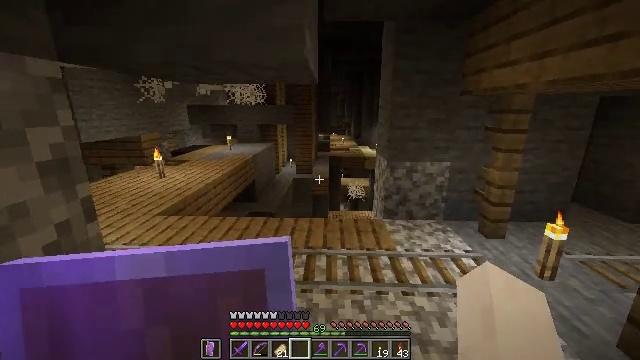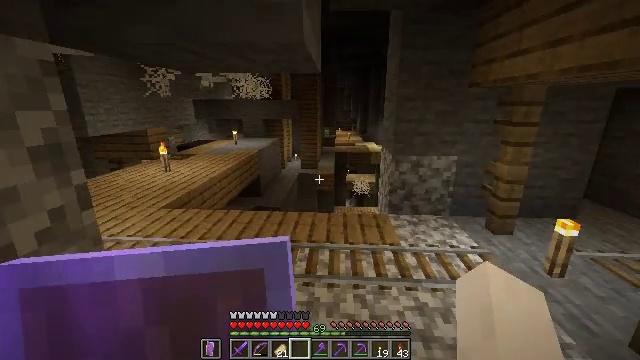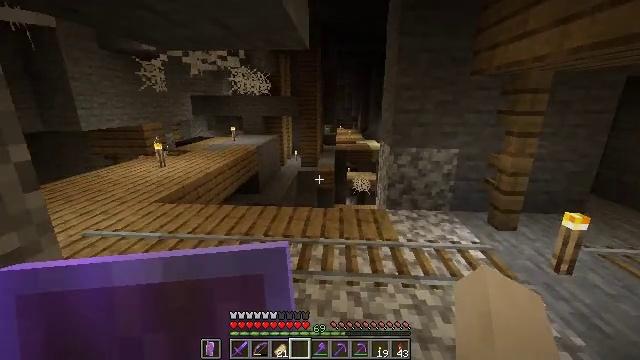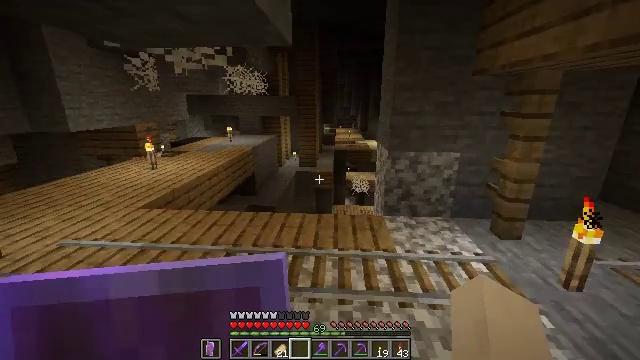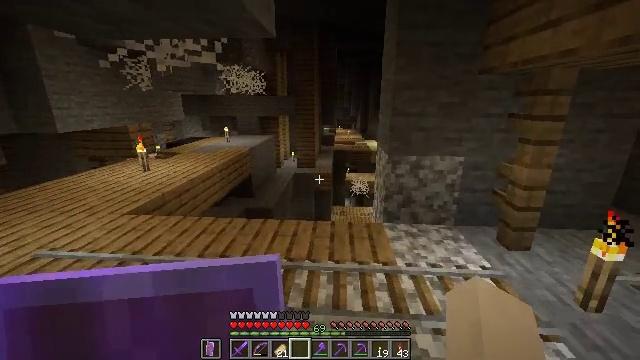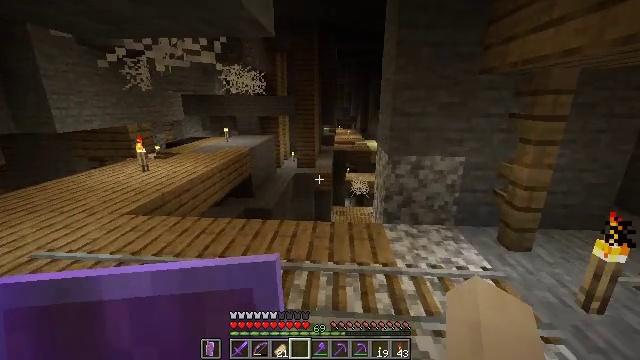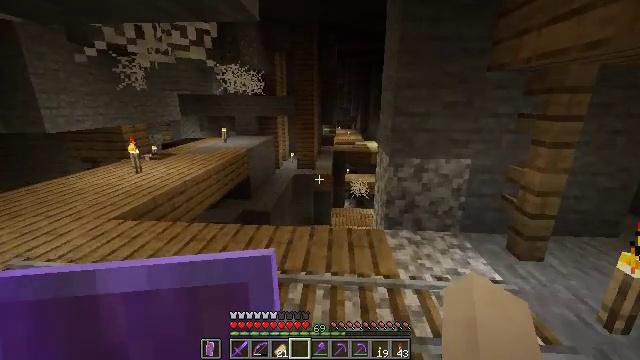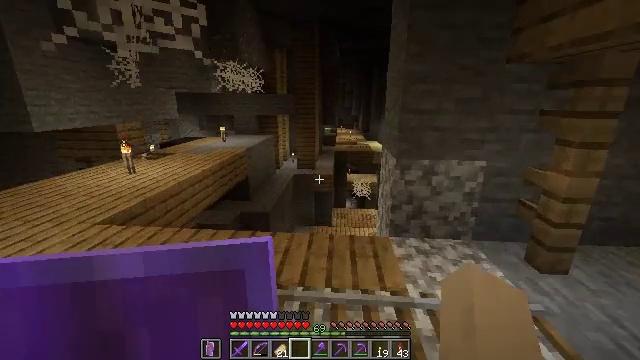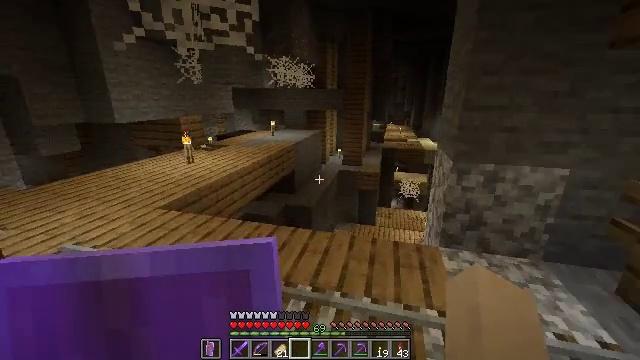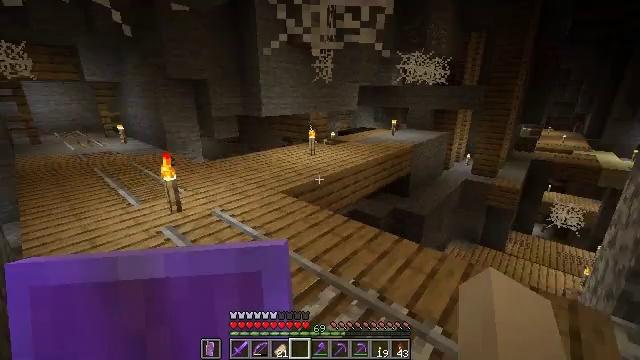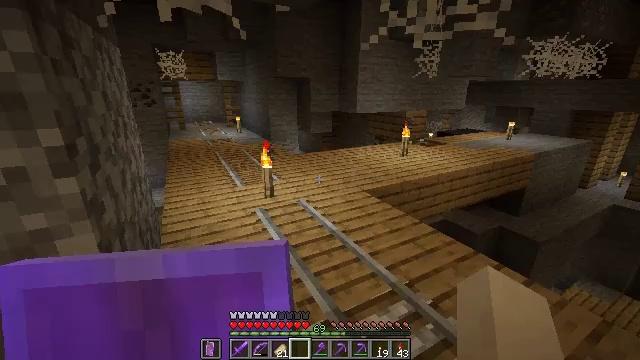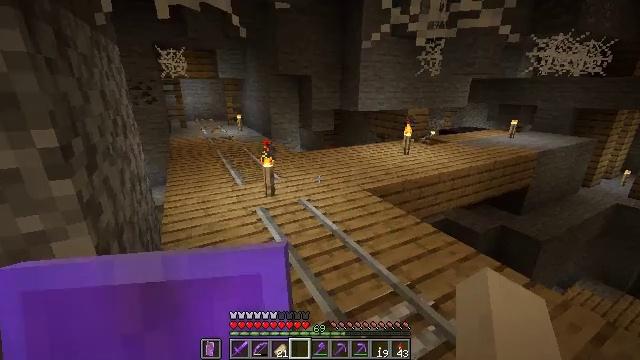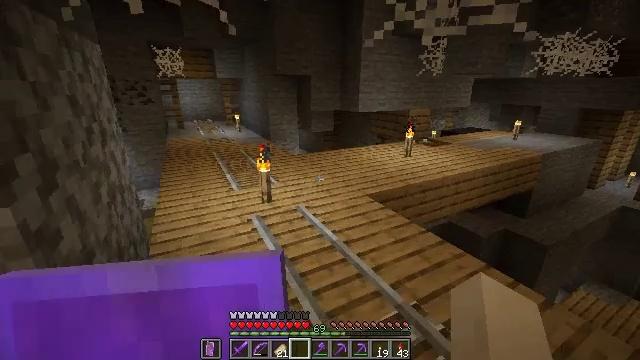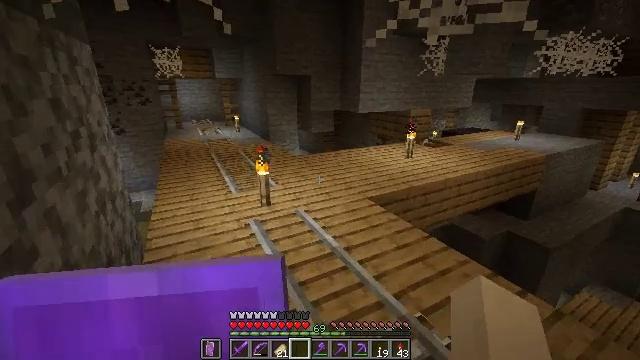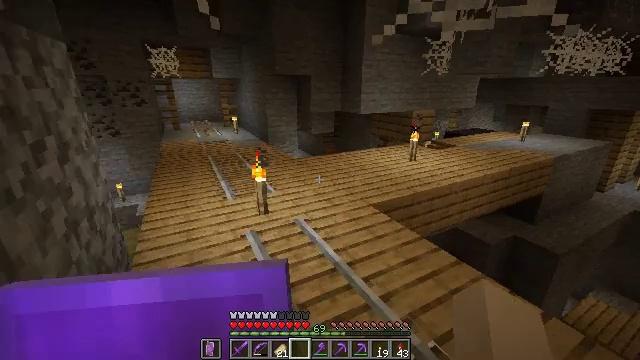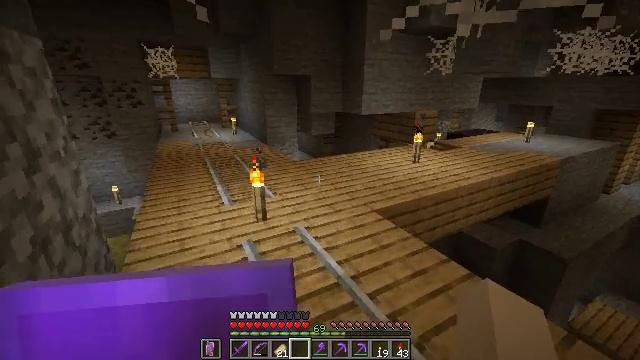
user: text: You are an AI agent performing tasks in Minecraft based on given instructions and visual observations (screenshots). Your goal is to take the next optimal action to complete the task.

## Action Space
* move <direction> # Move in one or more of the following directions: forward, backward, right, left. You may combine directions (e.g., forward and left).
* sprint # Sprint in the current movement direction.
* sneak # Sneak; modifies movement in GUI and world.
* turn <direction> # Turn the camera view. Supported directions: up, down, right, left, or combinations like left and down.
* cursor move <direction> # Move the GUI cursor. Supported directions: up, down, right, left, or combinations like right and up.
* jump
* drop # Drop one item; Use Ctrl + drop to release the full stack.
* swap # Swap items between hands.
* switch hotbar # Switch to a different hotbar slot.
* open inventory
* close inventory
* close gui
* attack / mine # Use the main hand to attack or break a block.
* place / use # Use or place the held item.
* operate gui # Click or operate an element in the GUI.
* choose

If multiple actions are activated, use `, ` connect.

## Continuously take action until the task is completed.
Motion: motion action
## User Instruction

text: Gather some oak planks.
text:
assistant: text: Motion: move forward, turn left
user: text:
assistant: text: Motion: move forward
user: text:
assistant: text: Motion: move forward
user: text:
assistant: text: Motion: move forward
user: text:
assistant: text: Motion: move forward
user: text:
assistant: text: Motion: move forward
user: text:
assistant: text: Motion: move forward
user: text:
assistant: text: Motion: turn left and down
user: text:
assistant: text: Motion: turn left
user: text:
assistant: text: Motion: turn left
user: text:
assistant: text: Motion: move forward
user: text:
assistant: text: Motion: move forward
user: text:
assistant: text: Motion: move forward
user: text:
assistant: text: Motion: move forward
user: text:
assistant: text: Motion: move forward
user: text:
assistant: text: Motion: move forward
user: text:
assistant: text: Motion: move forward
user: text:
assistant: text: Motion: move forward
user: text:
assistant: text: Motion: move forward
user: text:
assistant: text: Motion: move forward
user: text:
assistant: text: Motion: move forward
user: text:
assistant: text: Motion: move forward
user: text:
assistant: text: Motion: move forward, turn left
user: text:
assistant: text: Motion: move forward, turn left
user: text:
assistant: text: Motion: move forward, turn left
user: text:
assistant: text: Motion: move forward, turn left and down
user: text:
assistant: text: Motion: move forward and move right, turn left and down
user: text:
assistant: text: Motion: move forward and move right, turn left and down
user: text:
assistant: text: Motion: move forward and move right, turn left and down
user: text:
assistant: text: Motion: move forward, turn left and down